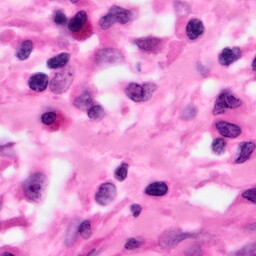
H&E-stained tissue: Pancreatic